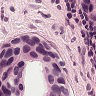
Metastatic tissue present: yes